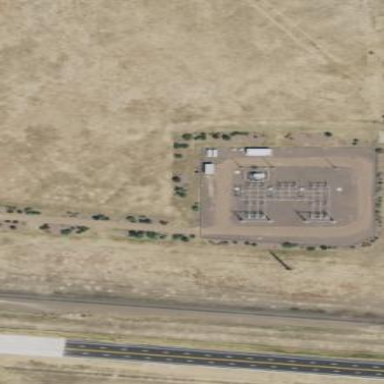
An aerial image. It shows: Outdoor power substation surrounded by fence. The substation operates at the distribution level.